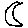
Label: moon